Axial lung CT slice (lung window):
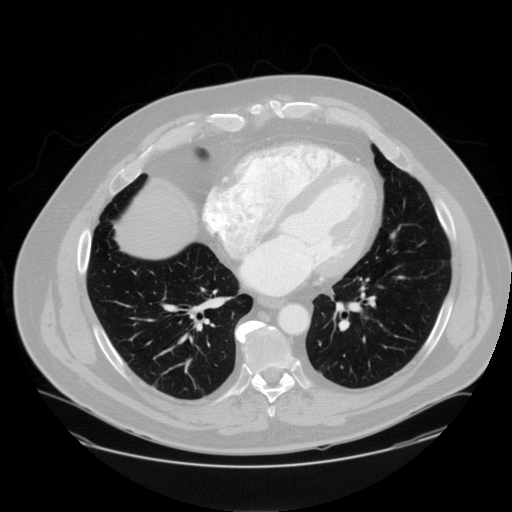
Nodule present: no